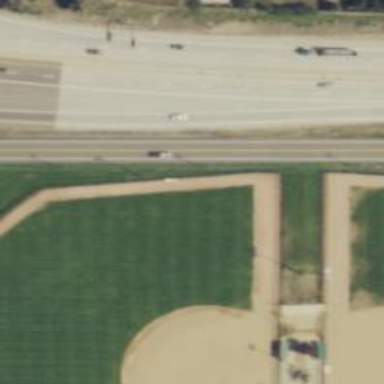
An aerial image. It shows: Baseball pitch for leisure land activities.